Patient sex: F
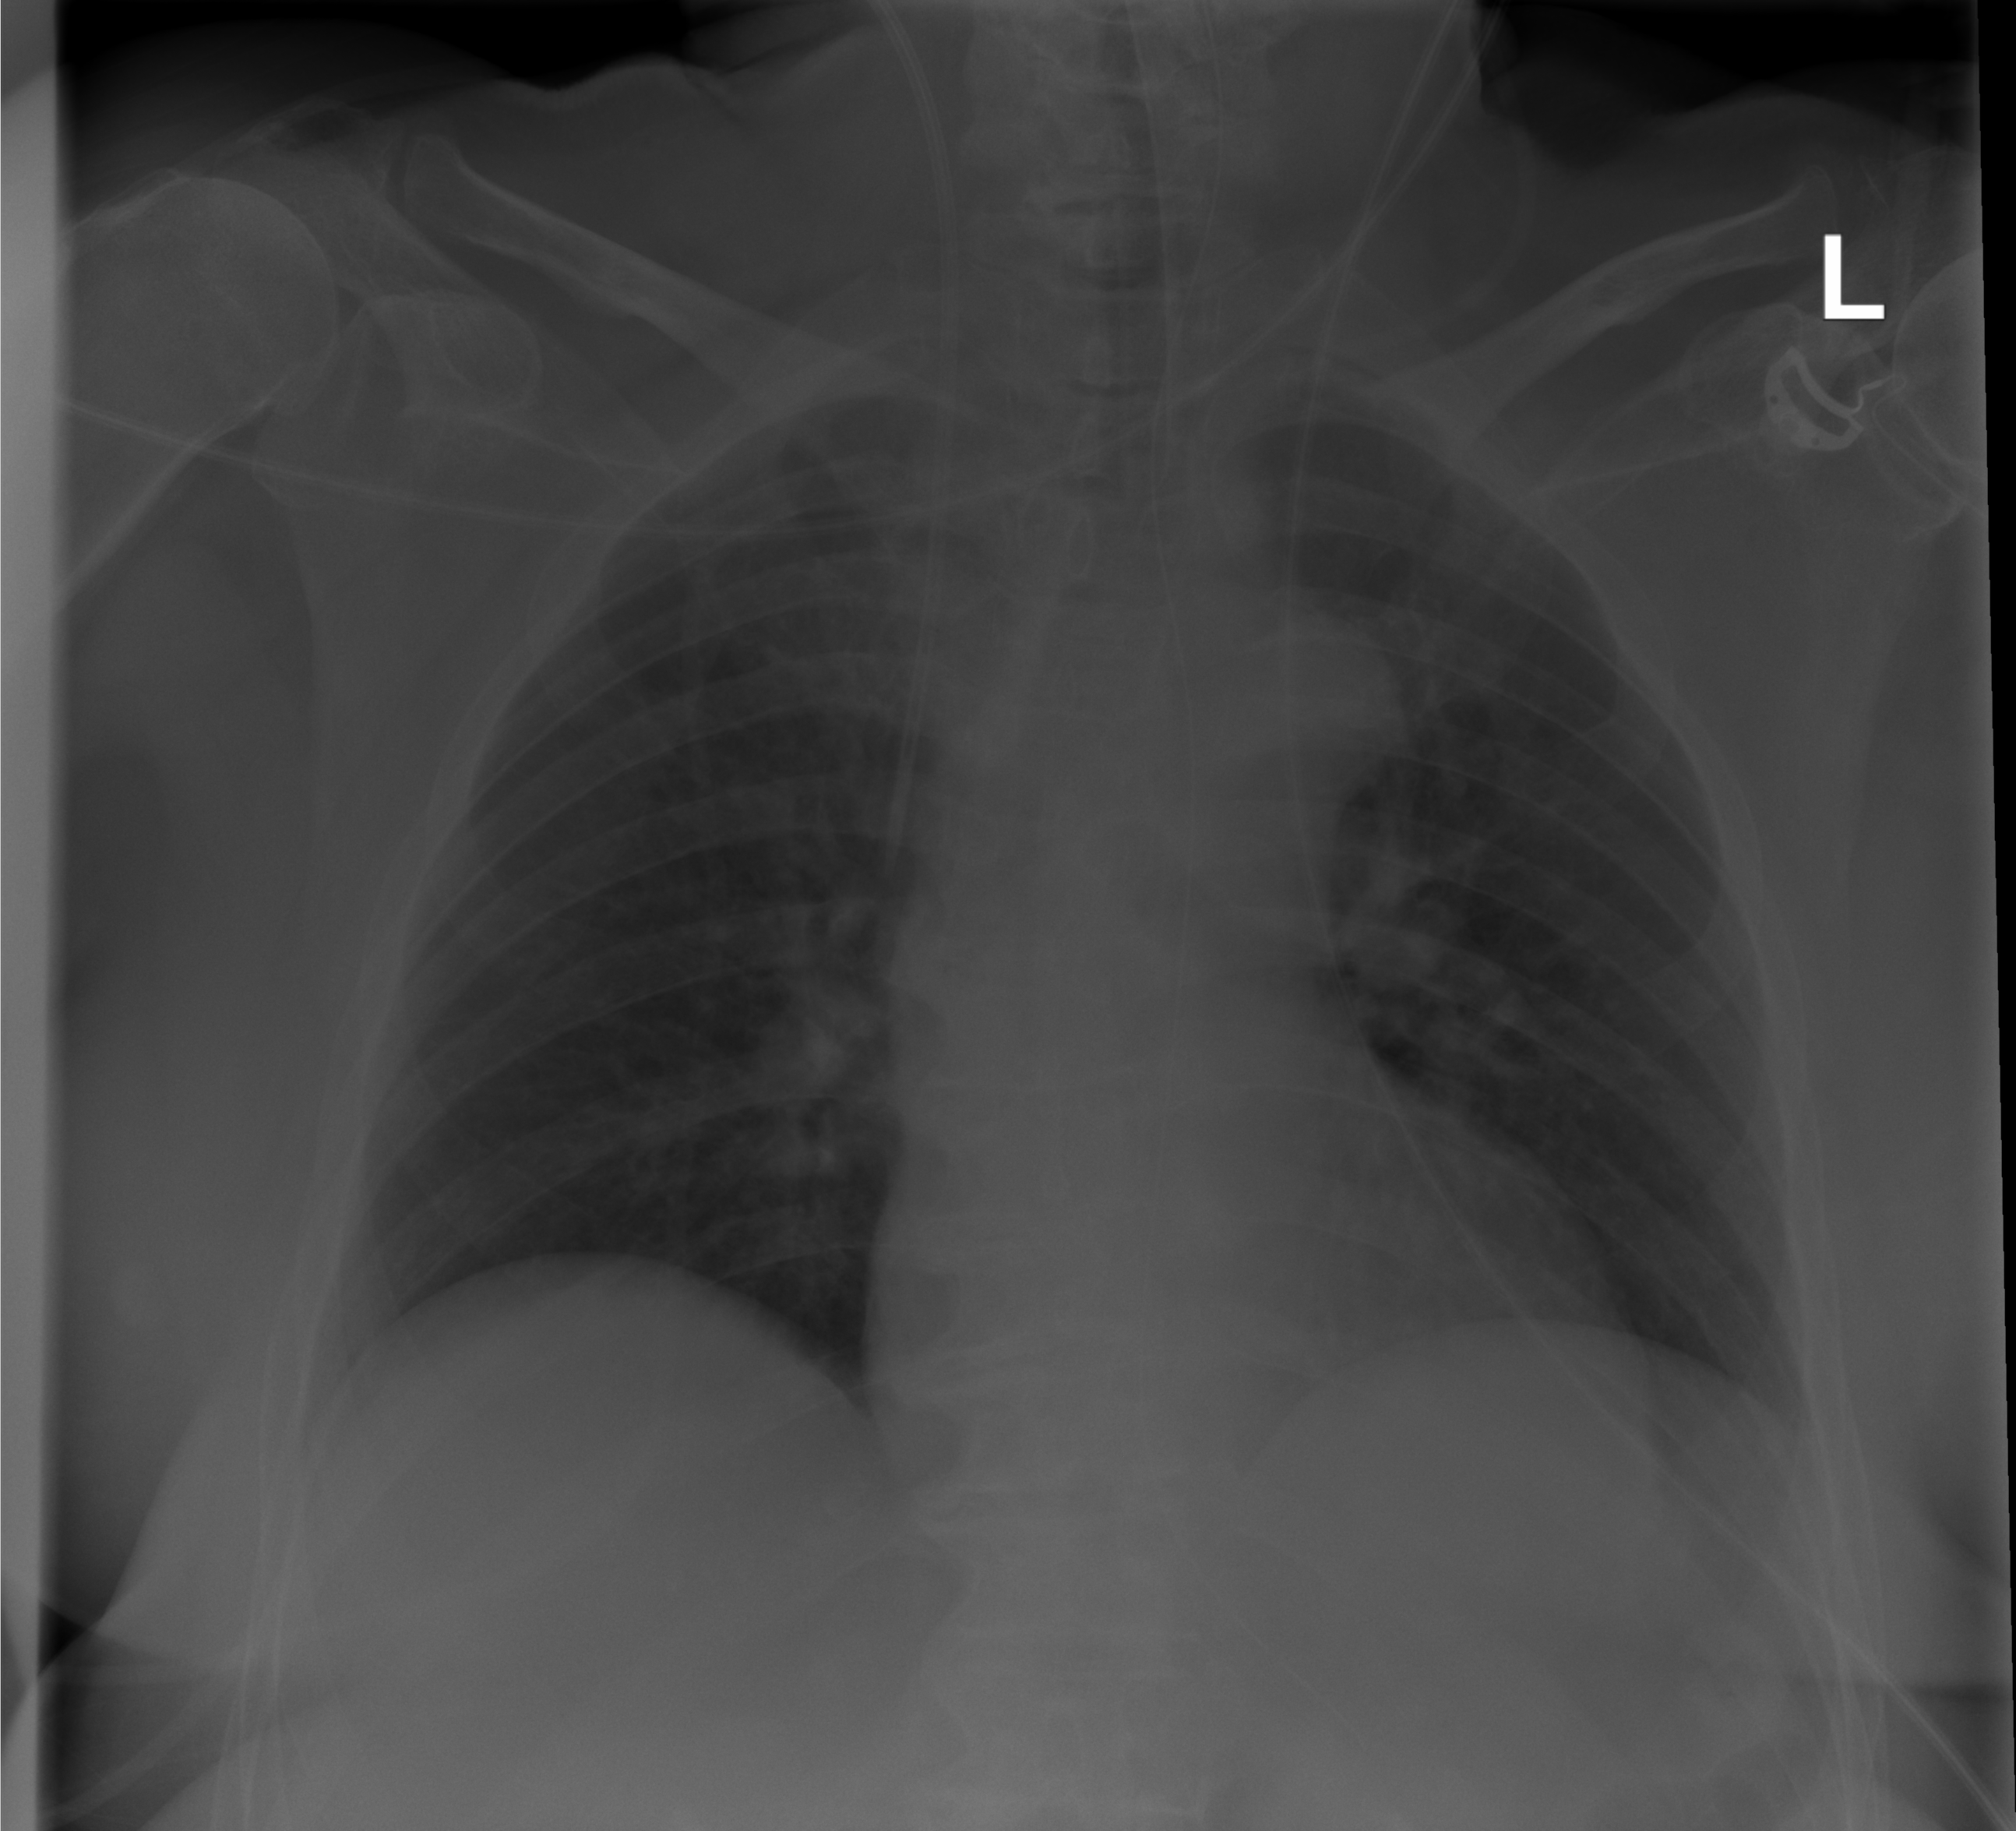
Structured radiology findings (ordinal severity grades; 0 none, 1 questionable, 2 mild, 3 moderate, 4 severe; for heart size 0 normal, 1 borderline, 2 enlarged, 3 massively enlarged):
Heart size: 1
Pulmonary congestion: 2
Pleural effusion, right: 0
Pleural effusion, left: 0
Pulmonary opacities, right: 0
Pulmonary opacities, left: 0
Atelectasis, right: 0
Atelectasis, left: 0